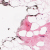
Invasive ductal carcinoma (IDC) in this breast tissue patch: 0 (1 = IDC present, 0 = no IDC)